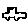
Label: car